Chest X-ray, PA view. Patient: 52 years old, sex M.
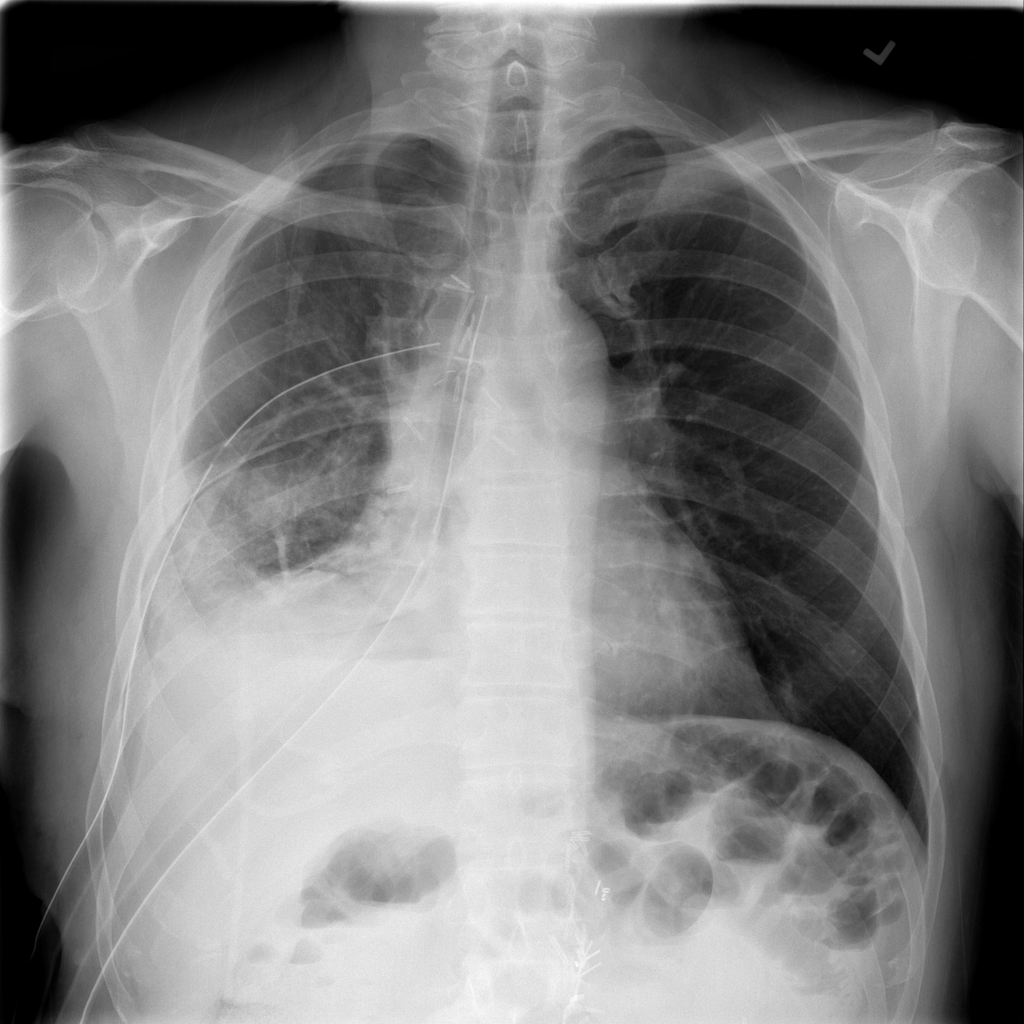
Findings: Infiltration